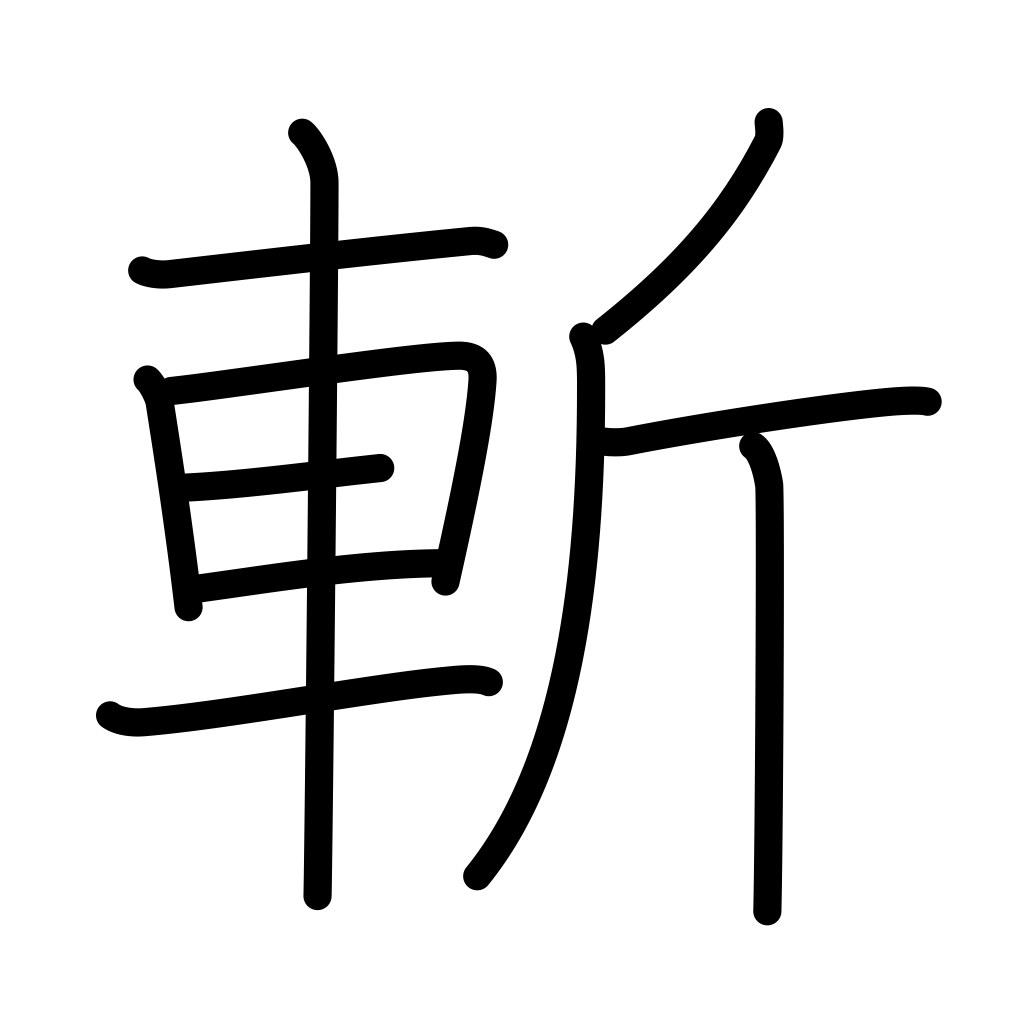
Meaning: beheading, kill, murder